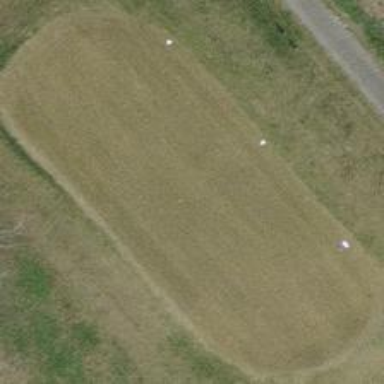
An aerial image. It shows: Grass area designated as golf tee.